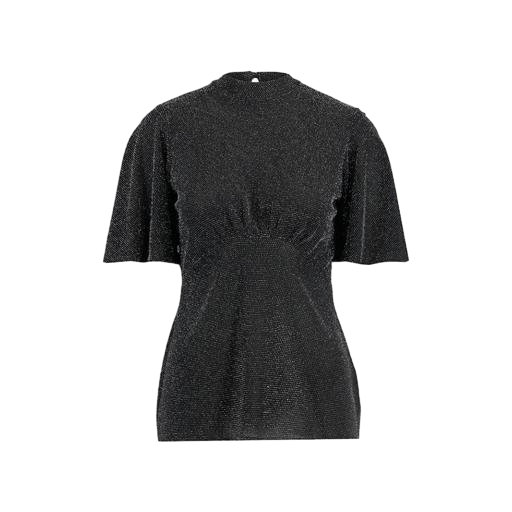
black lurex tee, high-neck top, black vanessa bruno athé high-neck ruffled blouse, white background